Question: I want to learn zend framework.
I followed a tutorial which showed a folder structure and i created like that with index.php in web_root folder.
<URL>
I have copied the Zend folder into the library folder of my application as mentioned in the tutorial. i downloaded the minimal version of zend.
Here is my folder structure

in the htaccess the redirection is set to index.php
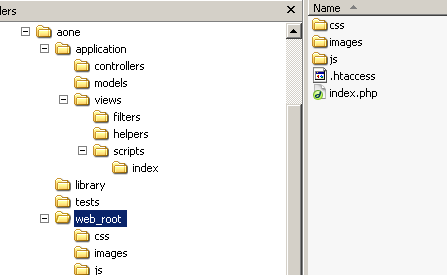
Answer: > Do i have to use zend server to run this app?
No.
> Can i use the apache which comes with xampp bundle?
Yes.
See <URL>